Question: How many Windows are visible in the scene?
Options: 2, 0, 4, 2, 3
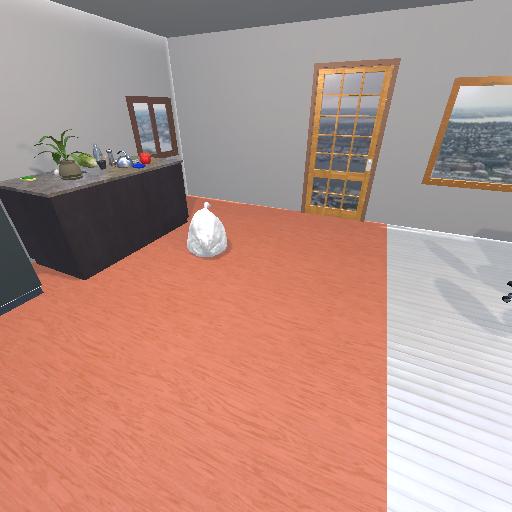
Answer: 2